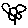
Label: flower